Question: I have a problem trying to pivot text data in R from columns to rows. The data has numeric and text columns but the text columns won't pivot? I have tried using 'dplyr' but will use anything that works?
Code
'''
long=pivot_longer(original, c('Col1','Col2','Col3' ))
'''

Dput:
'''
structure(list(Name = c("Joe", "Sanj", "Rob"), Date = c("12/08/2020",
"13/08/2020", "14/08/2020"), Col1 = c(20, 60, 40), Col2 = c("blue",
"red", "black"), Col3 = c(100, 233, 500)), row.names = c(NA,
-3L), class = c("tbl_df", "tbl", "data.frame"))
'''
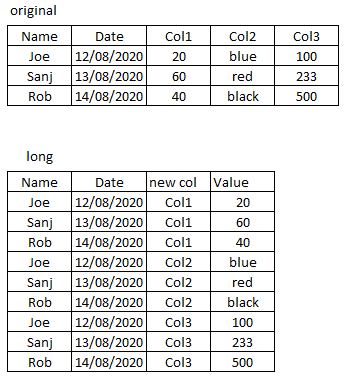
Answer: Here is a data.table solution:
'''
setDT(dt)
melt(dt, id=1:2, measure = 3:5)
'''